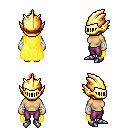
a pixel art fantasy rpg character, female body template, human, tanned skin, yellow cape, magenta pants, red short topknot hairstyle, gold helm, white cloth bandages, metal boots, four views (front, back, left, right), 2x2 character sprite sheet, small pixel art, hard edges, no anti-aliasing